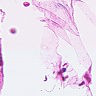
Metastatic tissue present: no